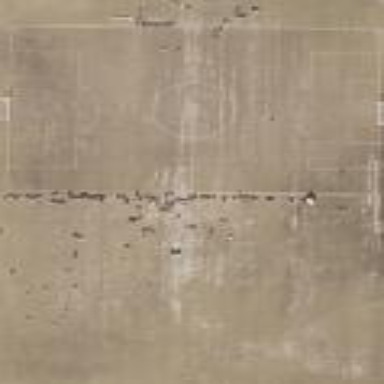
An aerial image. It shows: Soccer pitch designated for leisure and sports activities.